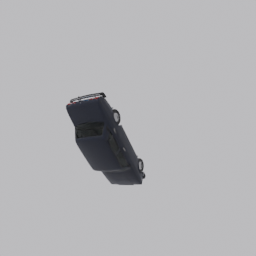
Label: mechanical